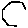
Label: hexagon